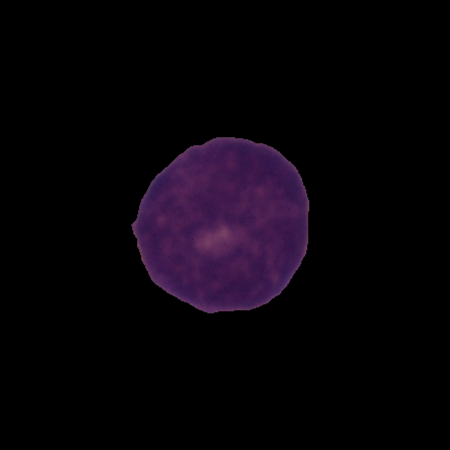
Label: cancer